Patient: sex F, age 56
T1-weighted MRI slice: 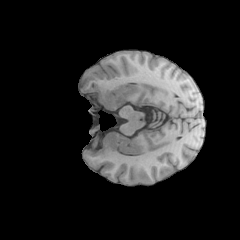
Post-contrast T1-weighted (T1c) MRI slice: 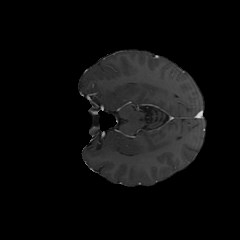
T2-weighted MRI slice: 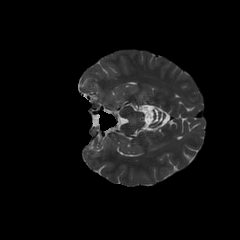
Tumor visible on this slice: no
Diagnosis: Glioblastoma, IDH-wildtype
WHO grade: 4